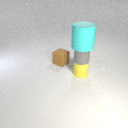
small yellow rubber cylinder below large cyan rubber cylinder